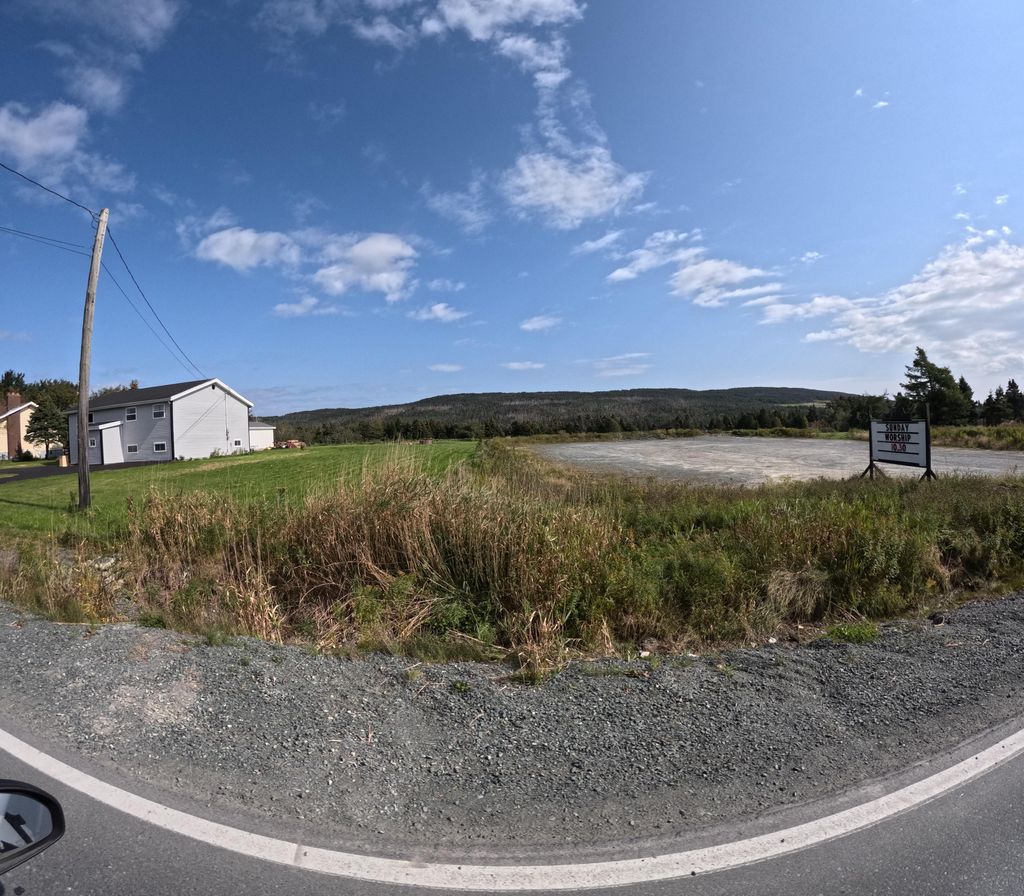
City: st_johns